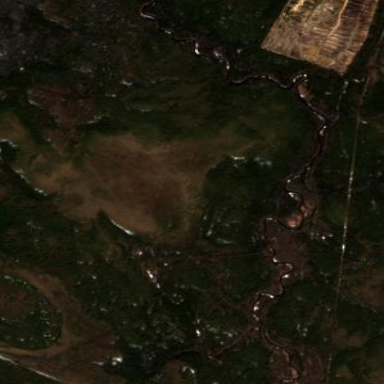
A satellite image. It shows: Bog wetland.